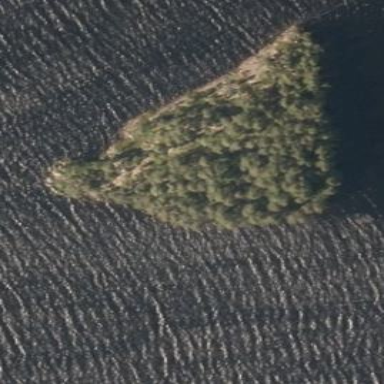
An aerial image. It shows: Island.